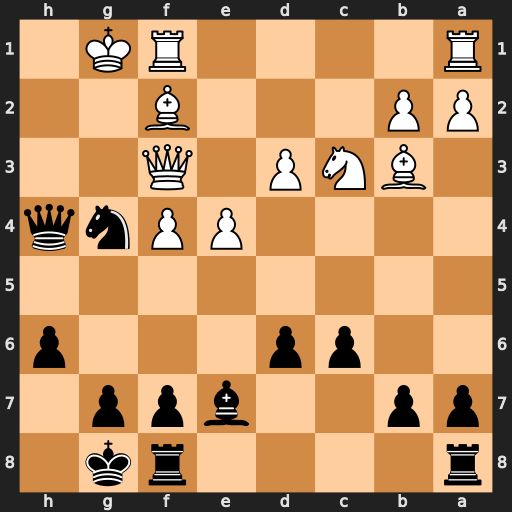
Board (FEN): r4rk1/pp2bpp1/2pp3p/8/4PPnq/1BNP1Q2/PP3B2/R4RK1
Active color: b
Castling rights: -
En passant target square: -
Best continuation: Qh2#